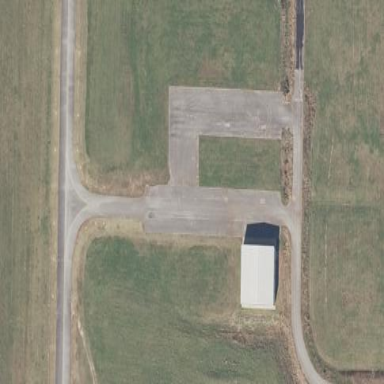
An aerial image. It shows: Apron at the airport.